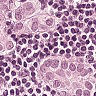
Metastatic tissue present: yes